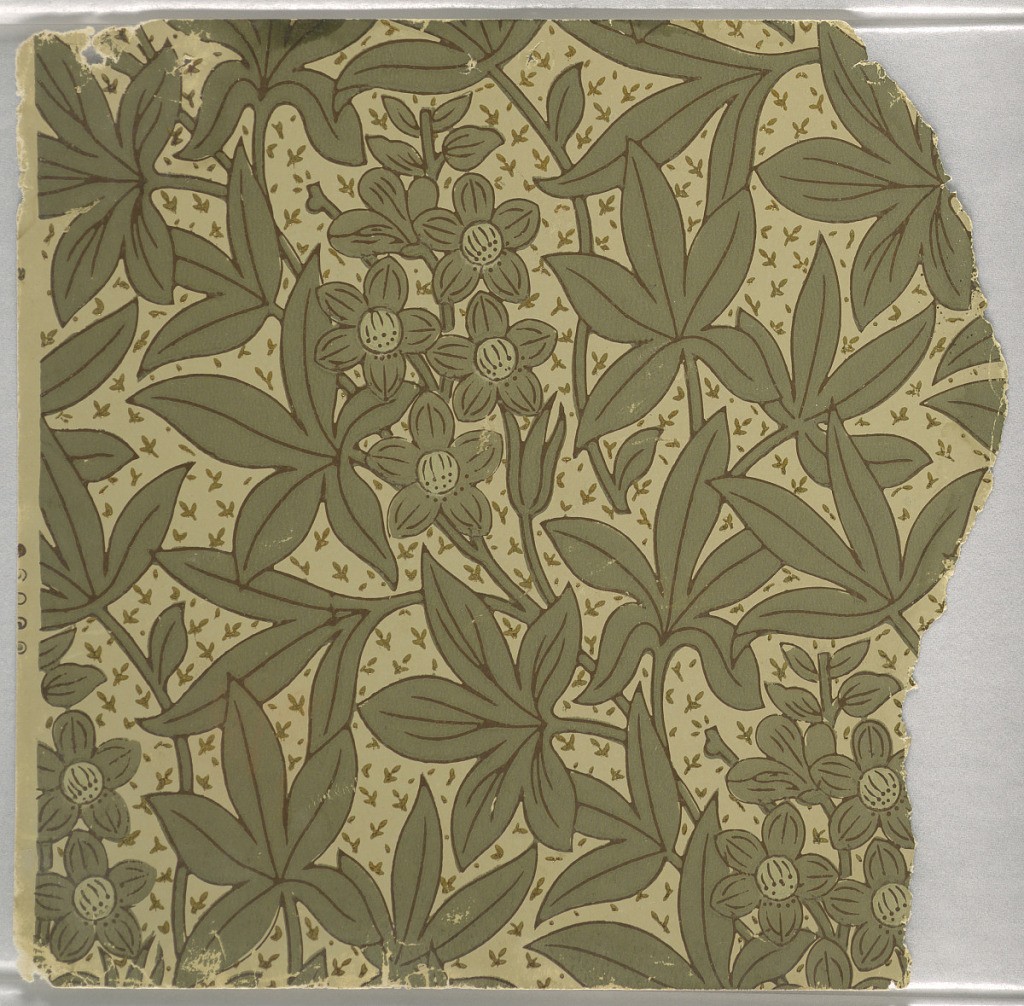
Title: Sidewall sample
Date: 1880–90
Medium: Machine-printed on paper
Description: Fragmentary wallpapers from sample book, including aesthetic-style and Anglo-Japanesque designs.

72 pages of samples.